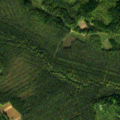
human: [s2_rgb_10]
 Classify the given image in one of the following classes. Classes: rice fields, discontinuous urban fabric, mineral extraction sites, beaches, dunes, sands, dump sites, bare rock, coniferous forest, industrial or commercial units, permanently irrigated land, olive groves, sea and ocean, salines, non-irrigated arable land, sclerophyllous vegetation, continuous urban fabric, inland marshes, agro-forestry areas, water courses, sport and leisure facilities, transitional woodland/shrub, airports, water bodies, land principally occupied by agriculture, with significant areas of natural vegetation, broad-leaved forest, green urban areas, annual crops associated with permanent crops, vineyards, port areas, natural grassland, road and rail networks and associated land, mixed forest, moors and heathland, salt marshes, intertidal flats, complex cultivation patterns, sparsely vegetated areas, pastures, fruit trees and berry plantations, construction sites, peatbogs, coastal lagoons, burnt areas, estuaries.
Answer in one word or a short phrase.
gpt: coniferous forest, mixed forest, transitional woodland/shrub